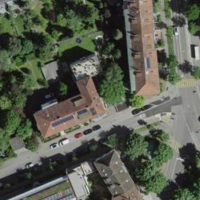
EUNIS habitat code: 54
Species observed at this site:
Salvia pratensis